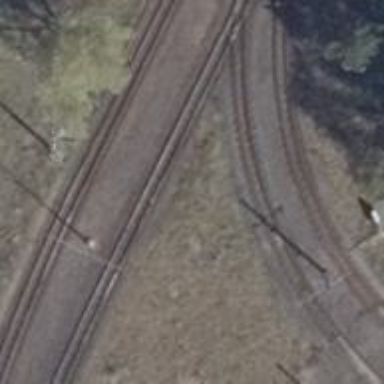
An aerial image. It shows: Tram railway with contact lines for electrification.